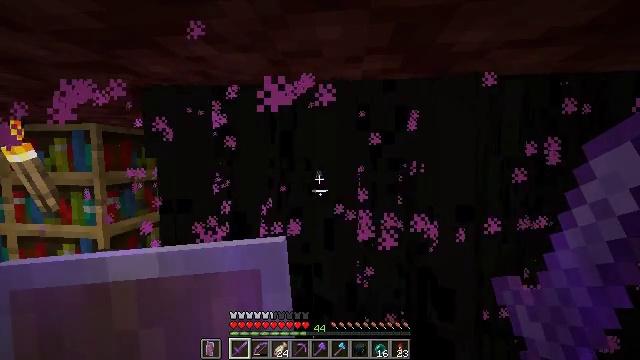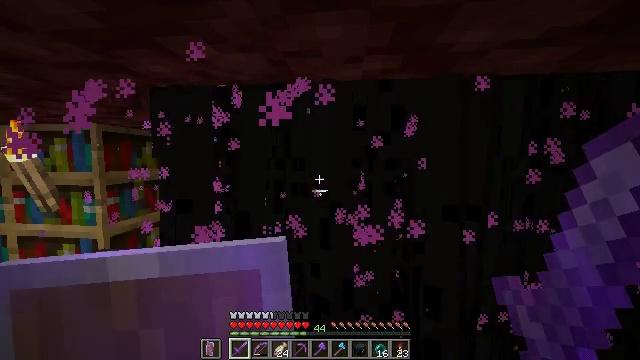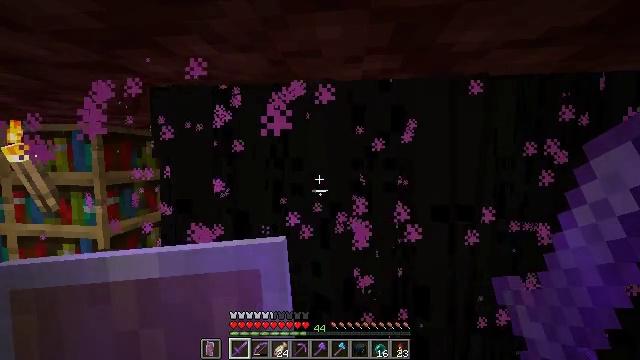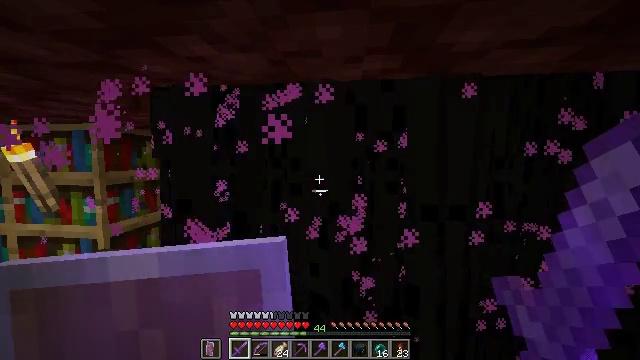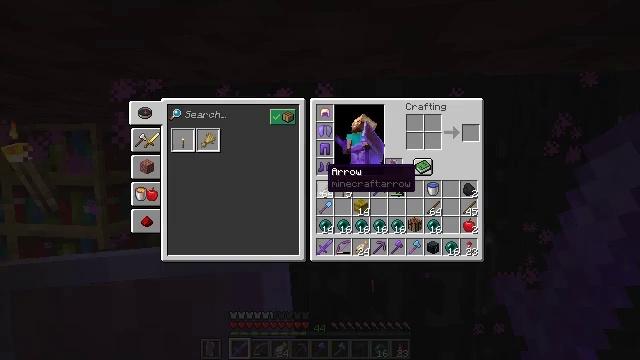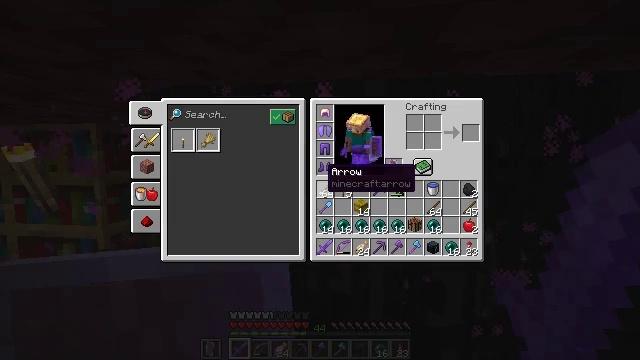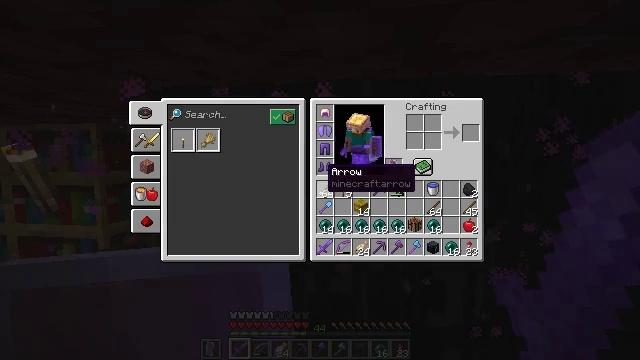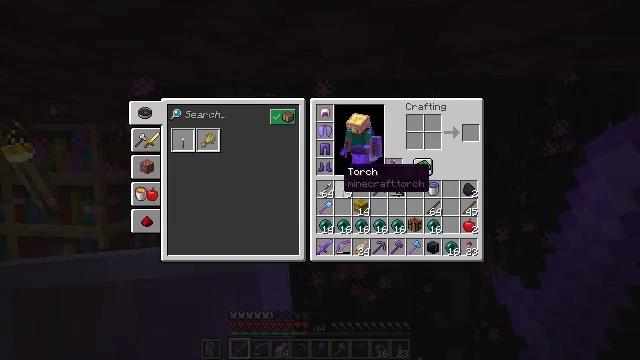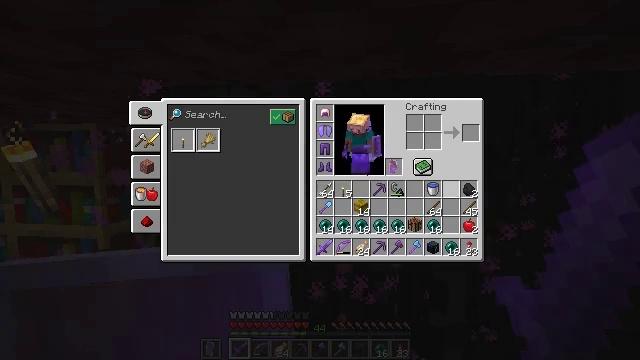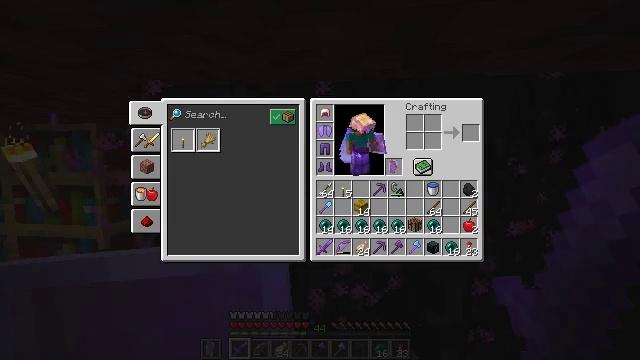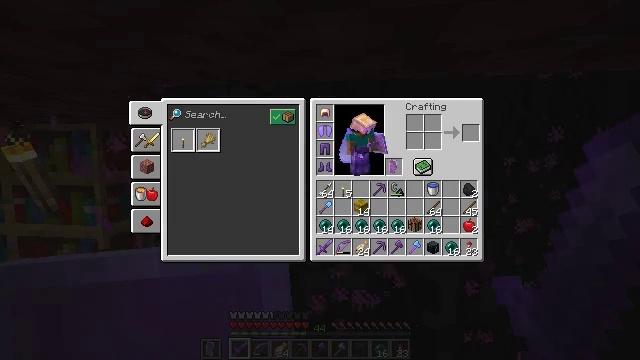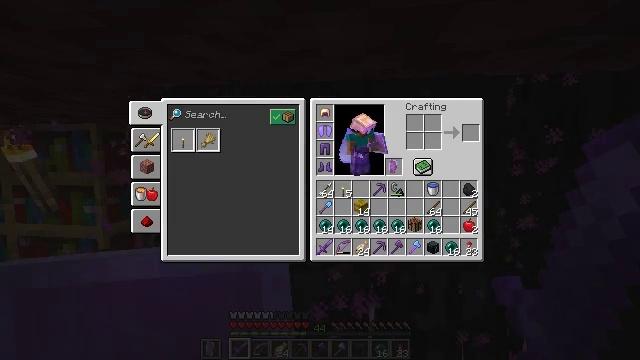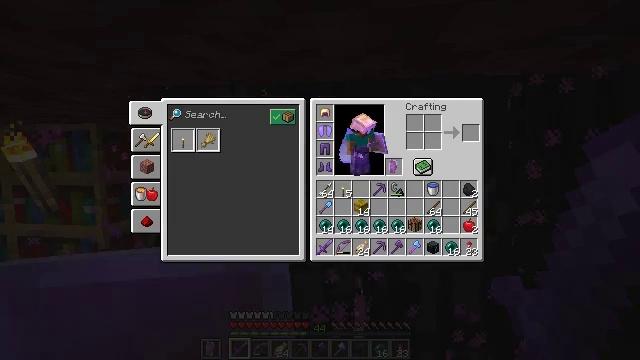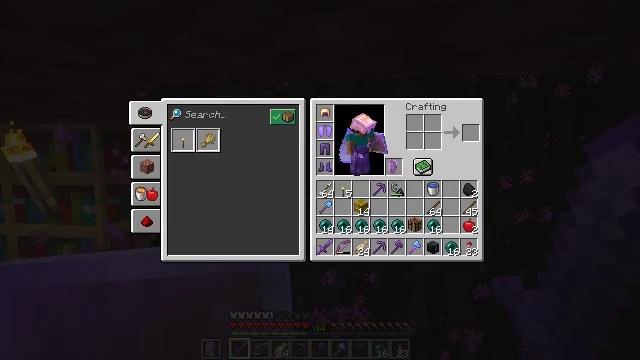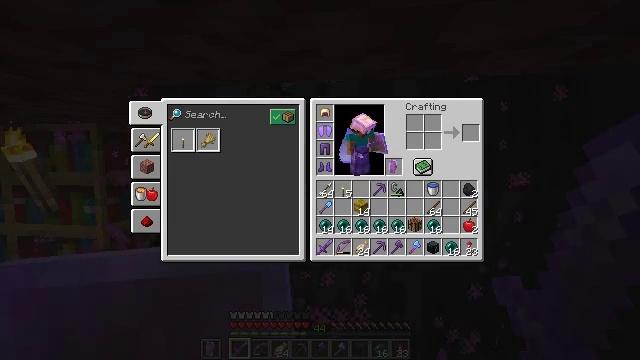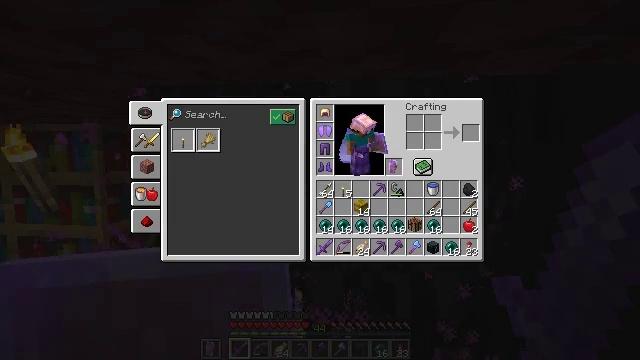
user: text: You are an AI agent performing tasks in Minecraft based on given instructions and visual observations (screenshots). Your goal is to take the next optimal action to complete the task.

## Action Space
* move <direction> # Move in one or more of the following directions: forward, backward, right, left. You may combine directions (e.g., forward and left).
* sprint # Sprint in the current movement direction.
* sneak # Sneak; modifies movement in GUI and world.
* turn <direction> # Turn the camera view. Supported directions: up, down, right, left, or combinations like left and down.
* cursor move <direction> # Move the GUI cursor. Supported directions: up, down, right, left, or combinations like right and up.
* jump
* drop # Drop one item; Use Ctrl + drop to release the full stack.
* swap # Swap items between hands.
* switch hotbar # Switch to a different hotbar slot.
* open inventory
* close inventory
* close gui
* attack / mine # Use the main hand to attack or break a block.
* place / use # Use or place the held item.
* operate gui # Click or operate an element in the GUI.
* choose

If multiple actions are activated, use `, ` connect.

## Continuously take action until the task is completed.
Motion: motion action
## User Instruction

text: Defeat an enderman.
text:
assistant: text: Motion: no_op
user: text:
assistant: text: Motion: no_op
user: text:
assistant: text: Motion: no_op
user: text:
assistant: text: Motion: open inventory
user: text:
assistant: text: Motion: open inventory
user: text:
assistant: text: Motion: open inventory
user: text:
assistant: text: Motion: cursor move right, open inventory
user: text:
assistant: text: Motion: cursor move right and down
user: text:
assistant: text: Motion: cursor move right and down
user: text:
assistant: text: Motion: cursor move right
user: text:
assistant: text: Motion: no_op
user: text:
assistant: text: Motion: no_op
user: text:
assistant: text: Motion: no_op
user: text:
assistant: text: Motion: no_op
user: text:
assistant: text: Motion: no_op
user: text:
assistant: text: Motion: no_op
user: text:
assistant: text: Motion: no_op
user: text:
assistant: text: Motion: no_op
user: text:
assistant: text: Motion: no_op
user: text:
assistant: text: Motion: no_op
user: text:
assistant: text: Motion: no_op
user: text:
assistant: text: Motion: no_op
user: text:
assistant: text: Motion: no_op
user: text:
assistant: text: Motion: no_op
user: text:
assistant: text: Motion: no_op
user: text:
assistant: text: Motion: turn right and down
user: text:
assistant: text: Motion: turn right and down
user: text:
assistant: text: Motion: turn right and down
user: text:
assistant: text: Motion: turn right and down
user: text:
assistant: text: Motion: turn right and down